Field crop: maize
Growth stage: 1
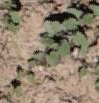
Species: convolvulus